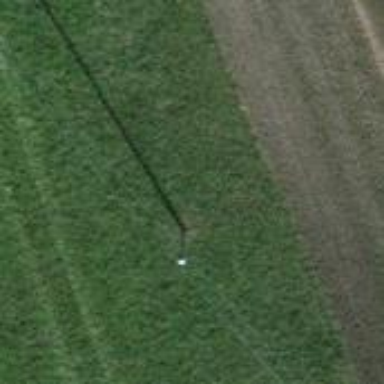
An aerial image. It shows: Power pole.